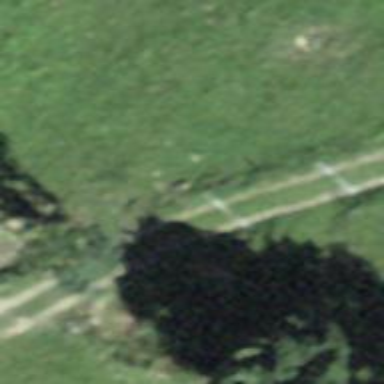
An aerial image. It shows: Unpaved track with grade2 track type.